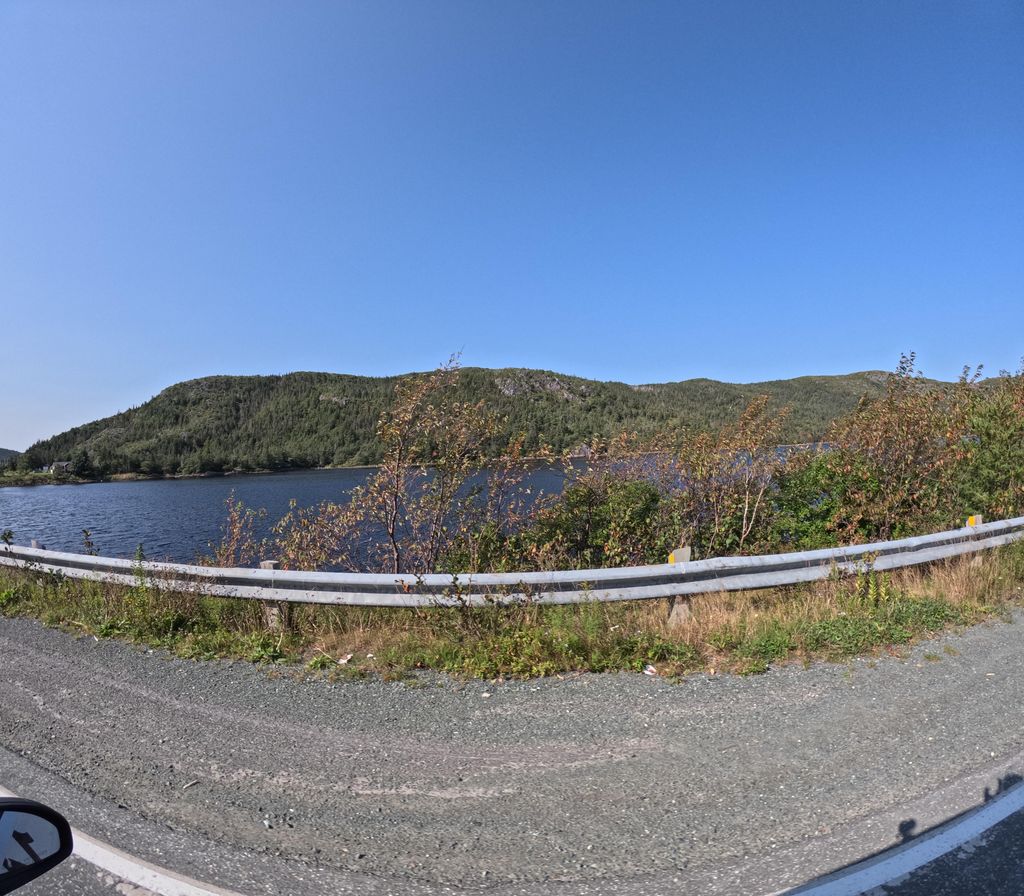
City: st_johns